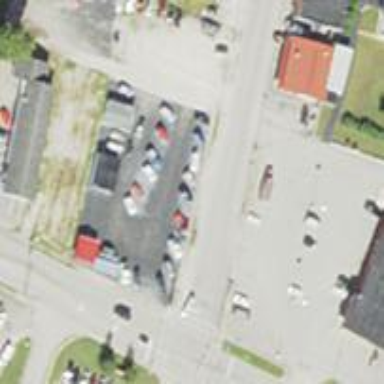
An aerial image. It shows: Retail area with car shop.